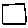
Label: square